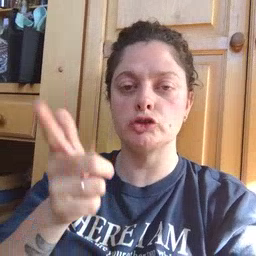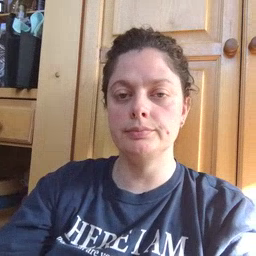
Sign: later